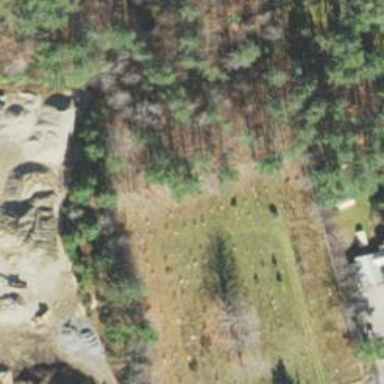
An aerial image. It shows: Cemetery.